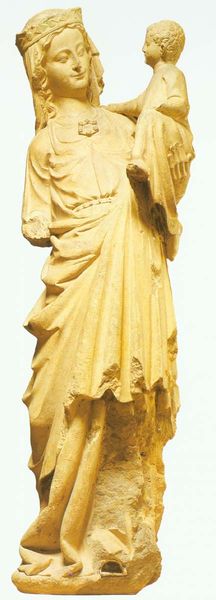
Titel: Madonna mit Kind
Standort: Herkunftsort vermutlich: Saint-Corneille (EU - F)
Institution: Compiegne, Musée Vivenel
Schlagwörter: gott, hand, frau, haar, kleid, marmor, mund, nase, blick, arm, augen, falten, sockel, stein, hände, gewand, haare, mantel, tücher, kind, mutter, vater, brosche, krone, locken, skulptur, statue, lächeln, kette, baby, plastik, jungfrau, anschauen, rom, betrachten, sandstein, christus, jesus, jesus christus, mittelalter, griechenland, gurt, ansehen, maria, madonna, mutter gottes, menschlich, sohn, gottesmutter, jesuskind, spätgotik, statur, bruch, lieblich, beschädigt, kommunikation, mama, schüsselfalten, mantelschließe, gottessohn, sohn gottes, unsere liebe frau, heilige maria, christkind, lächelt, madonna mit dem kind, broche, mütterlich, christkönig, mantelfalten, gottesgebärerin, maria von nazaret, in die augen sehen, maria–